Question: I have a problem in retrieving data from my firebase database. The data is arranged like in this way, in my root ref node I have a child as "FirstReply" which have children nodes as message Ids, for each messageIds there are inners nods (push keys) and values as shown in figure.

I want to retrieve the value of child sellerID in each PushID node and like to compare with current userID, but when I wrote the code like this
'''
RootRef.child("FirstReply").child(Enquiry_MessageID).
addValueEventListener(new ValueEventListener() {
@Override
public void onDataChange(@NonNull DataSnapshot snapshot) {
String returnSellerID= snapshot.child("sellerId").getValue().toString();
if(returnSellerID==current_user_Id) {
//my remaining code
}
}
@Override
public void onCancelled(@NonNull DatabaseError error) {
}
});
'''
I am getting an error like:
> java.lang.NullPointerException: Attempt to invoke virtual method 'java.lang.String java.lang.Object.toString()' on a null object reference
and my app is crashing. I can have value of messageID in each instances but the push values is different in each cases. Is there is any solution to my problem?
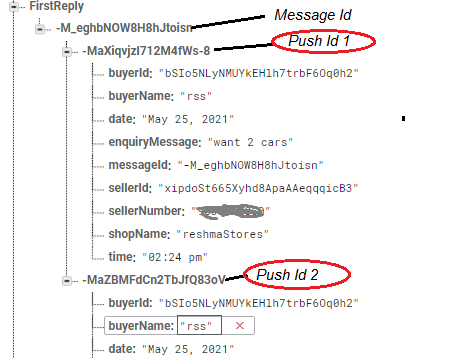
Answer: You'll have to loop over the child nodes of the 'snapshot' you get:
'''
RootRef.child("FirstReply").child(Enquiry_MessageID).addValueEventListener(new ValueEventListener() {
@Override
public void onDataChange(@NonNull DataSnapshot snapshot) {
for (DataSnapshot child: snapshot.getChildren()) { // loop over the child nodes
String returnSellerID = child.child("sellerId").getValue().toString();
if(returnSellerID.equals(current_user_Id)) { // use equals to compare strings
//my remaining code
}
}
}
@Override
public void onCancelled(@NonNull DatabaseError error) {
throw error.toException(); // never ignore errors
}
});
'''